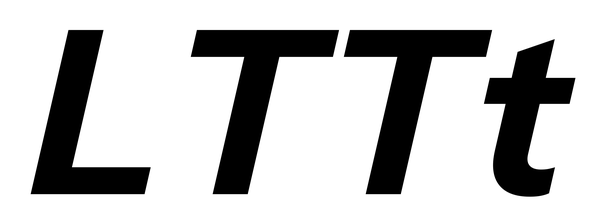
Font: InstrumentSans-Italic_Bold_Italic